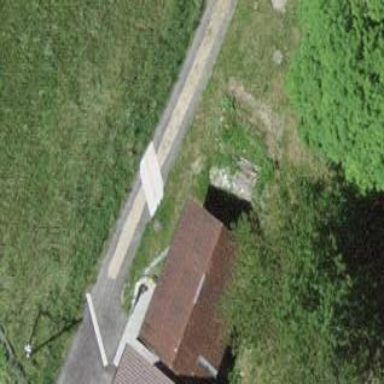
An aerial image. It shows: Barn.